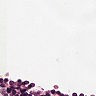
Metastatic tissue present: no